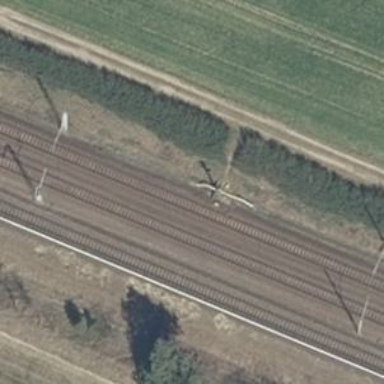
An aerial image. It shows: Railway signal.